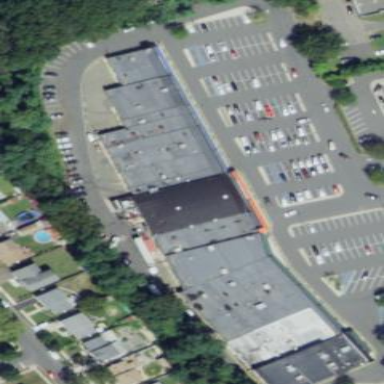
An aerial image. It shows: Mall building.